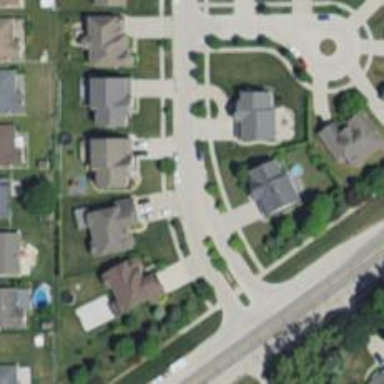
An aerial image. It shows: Residential road.